Chest X-ray:
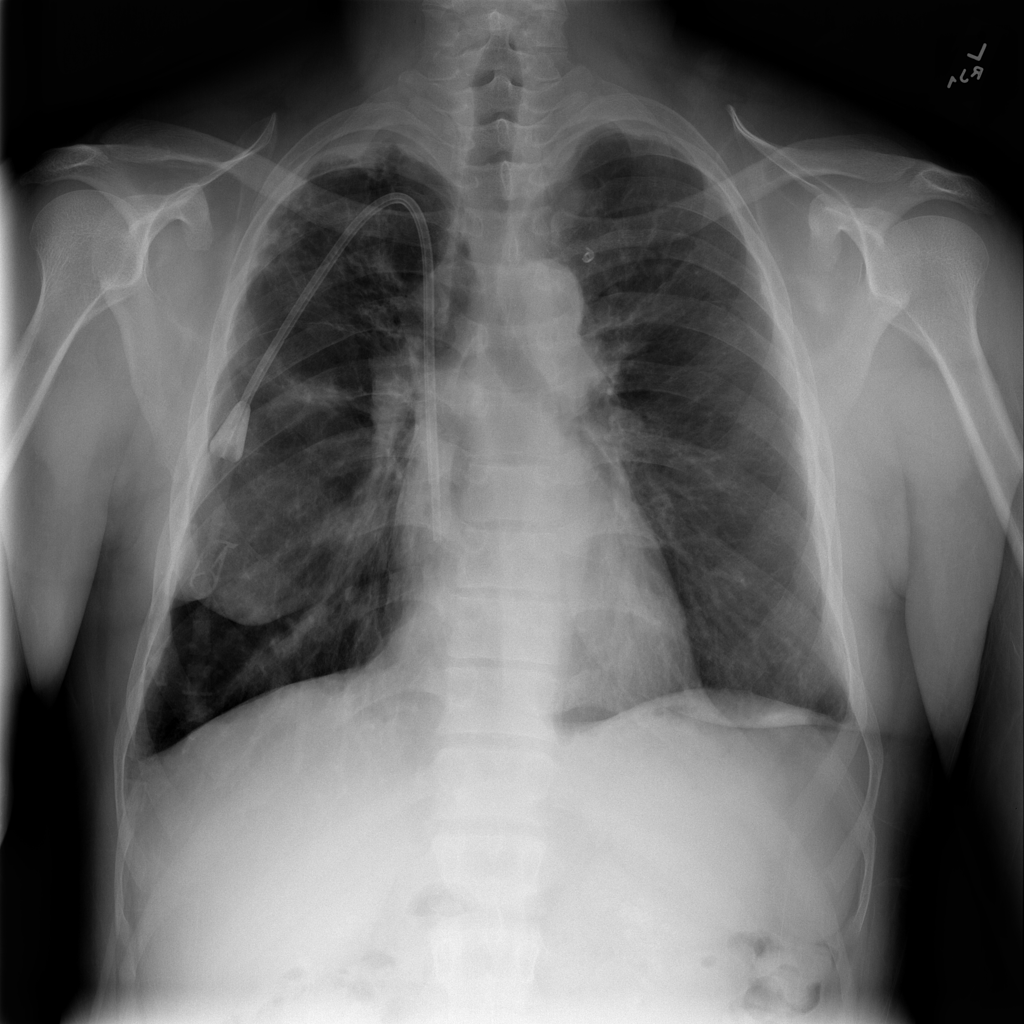
Findings: Consolidation, Pleural Thickening
No abnormal finding: no